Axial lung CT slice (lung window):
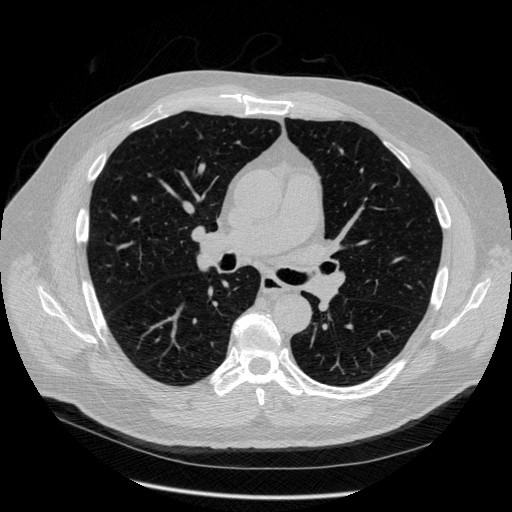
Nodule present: no